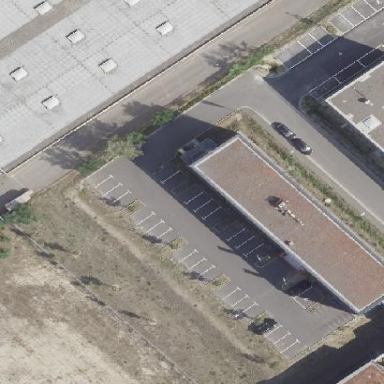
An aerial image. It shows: Office building.